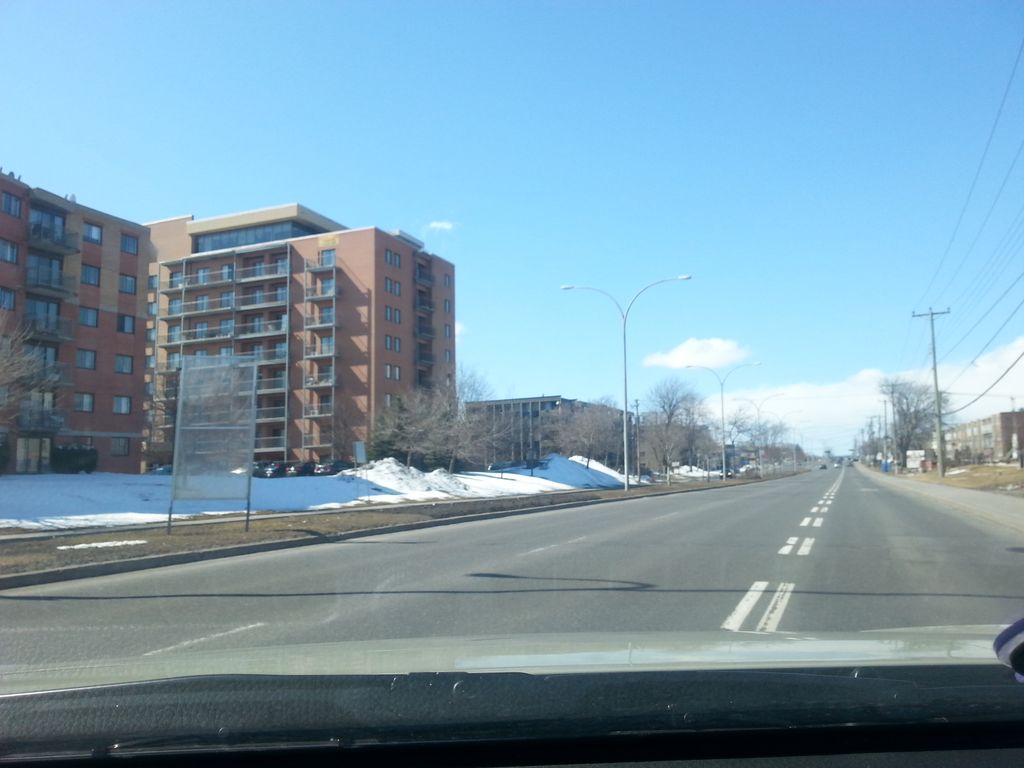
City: montreal